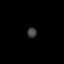
Tissue: lung
Cell type: Epithelial cells
Senescence score: 0.2
Nuclear area (px): 91
Mean DAPI intensity: 64.495